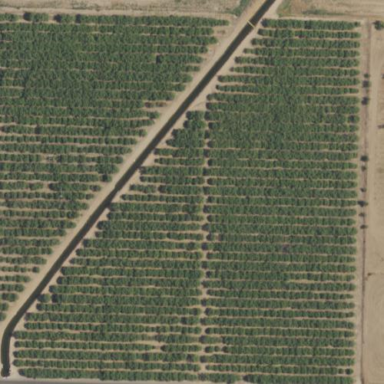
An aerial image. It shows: Almond orchard with rows of almond trees.